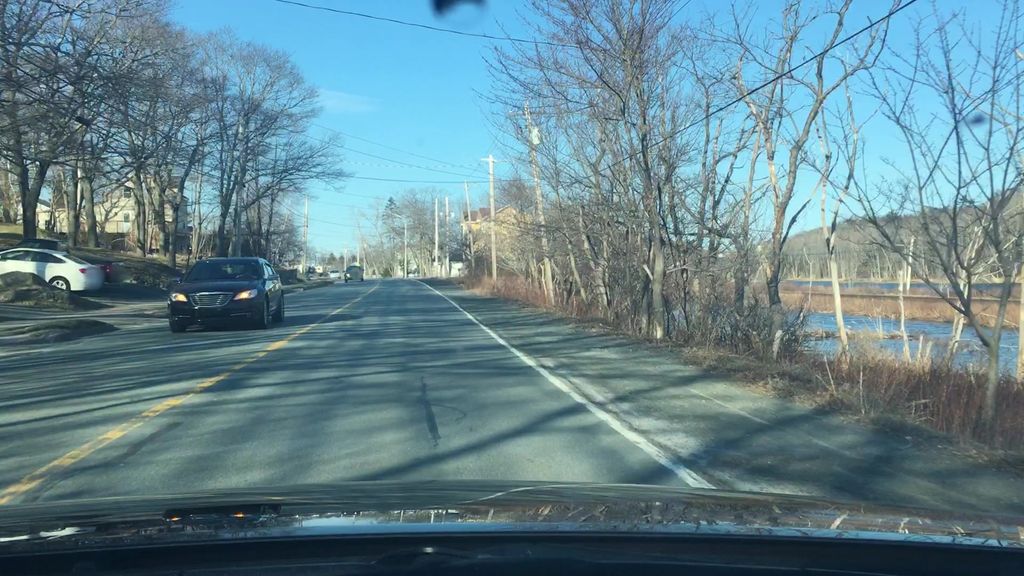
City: halifax